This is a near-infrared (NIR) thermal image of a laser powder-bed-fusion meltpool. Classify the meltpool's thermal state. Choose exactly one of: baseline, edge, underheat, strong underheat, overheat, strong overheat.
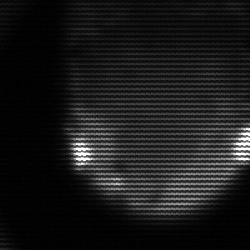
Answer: edge